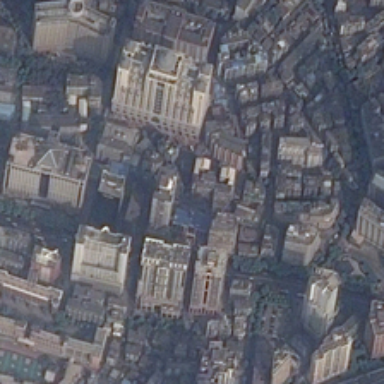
The commercial scatters in the residential of flats .